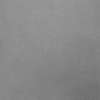
Label: dusty